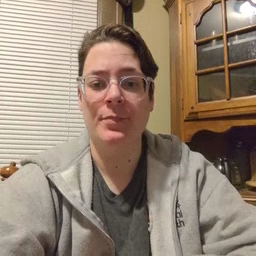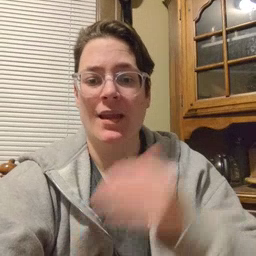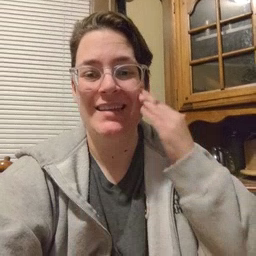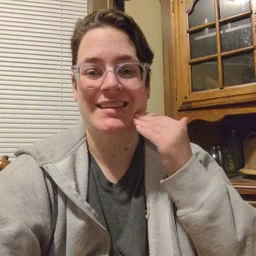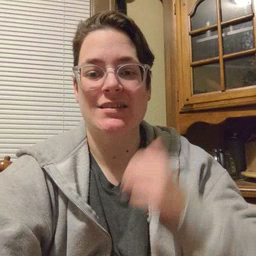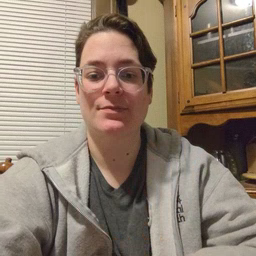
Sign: head